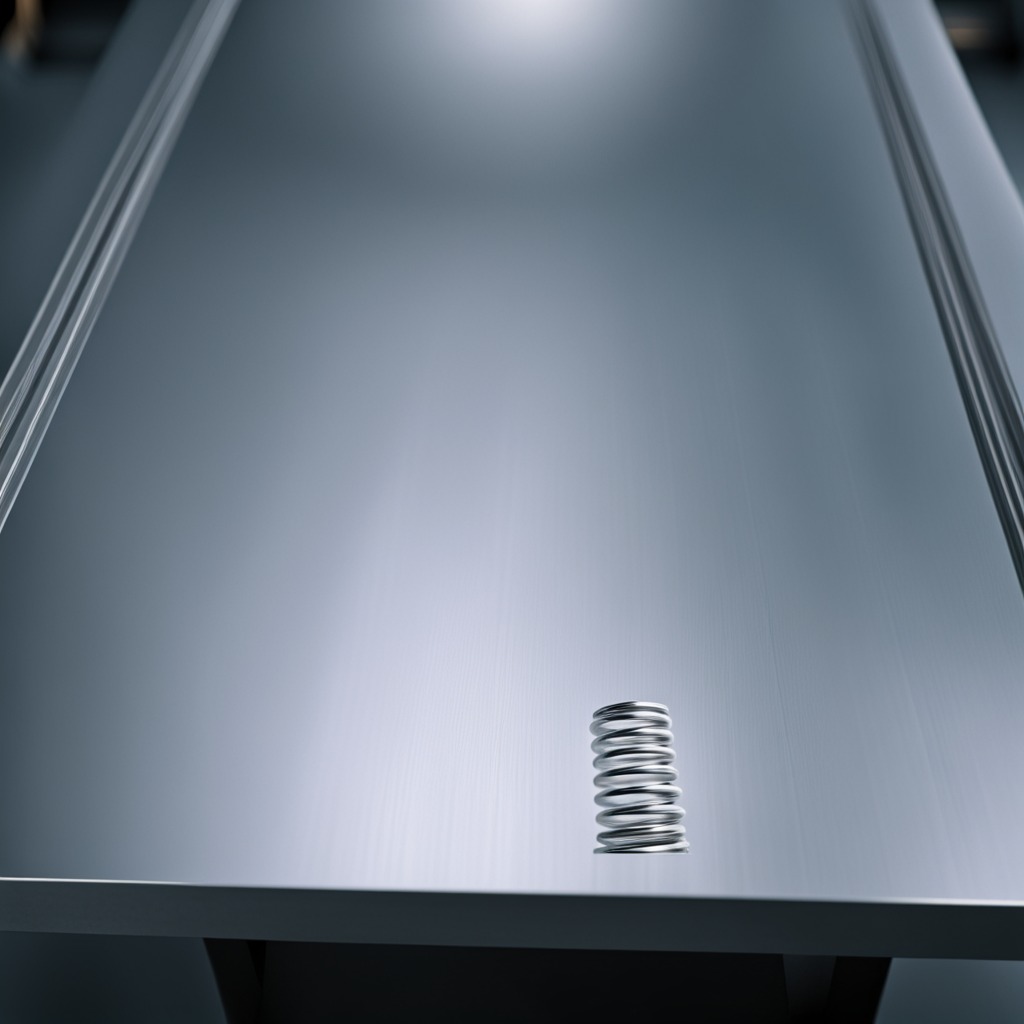
A coiled metal spring is lying on a metal table in a machine shop under fluorescent lights.